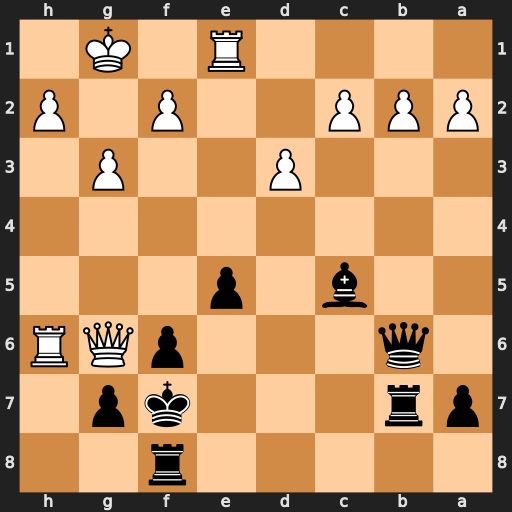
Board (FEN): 5r2/pr3kp1/1q3pQR/2b1p3/8/3P2P1/PPP2P1P/4R1K1
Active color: b
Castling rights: -
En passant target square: -
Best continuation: Ke6 d4 Bxd4